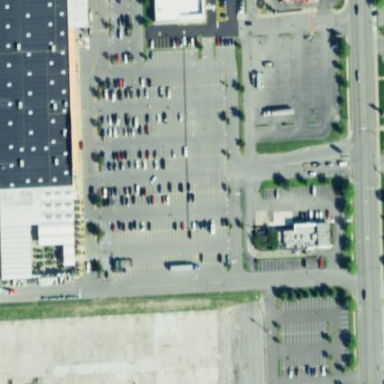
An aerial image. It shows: Retail area.